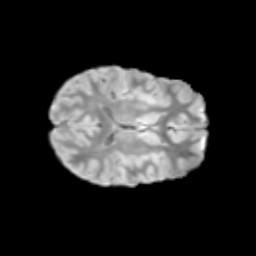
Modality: T2w
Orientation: axial
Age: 10
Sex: female
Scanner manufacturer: siemens
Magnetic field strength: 3 T
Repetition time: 3.8 s
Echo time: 0.07 s